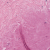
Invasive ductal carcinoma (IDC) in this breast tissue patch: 0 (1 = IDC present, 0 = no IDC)